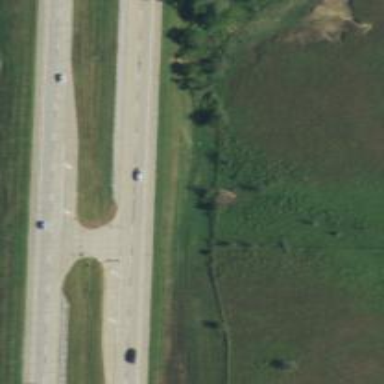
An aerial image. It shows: Trunk link highway.